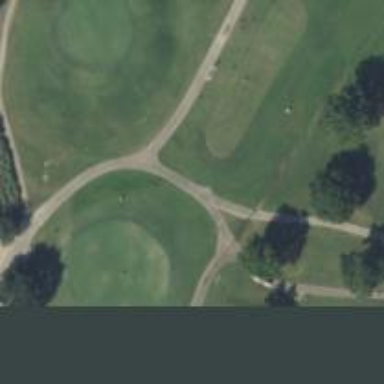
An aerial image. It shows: Path for both road and golf.